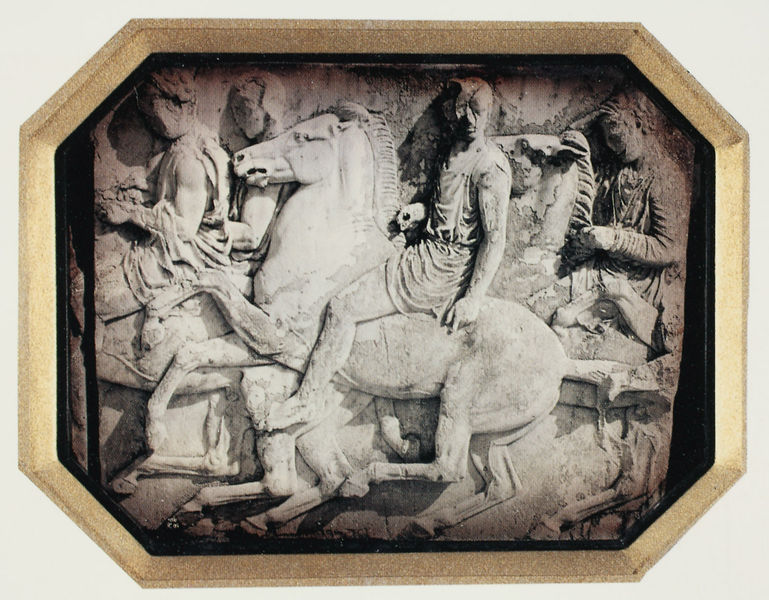
Titel: Fries aus dem Panathinaiko-Stadion
Institution: Paris, Musée d’Orsay
Schlagwörter: mann, nackt, schatten, weiß, menschen, licht, marmor, männer, schwarz, alt, gesichter, wand, rahmen, stein, flach, gewand, gold, pferd, pferde, reiter, mähne, reiten, relief, bein, krieg, platte, foto, links, ausziehen, fragment, toga, krieger, zerstört, viereckig, goldrand, achteck, römisch, reiterstandbild, reiter pferd